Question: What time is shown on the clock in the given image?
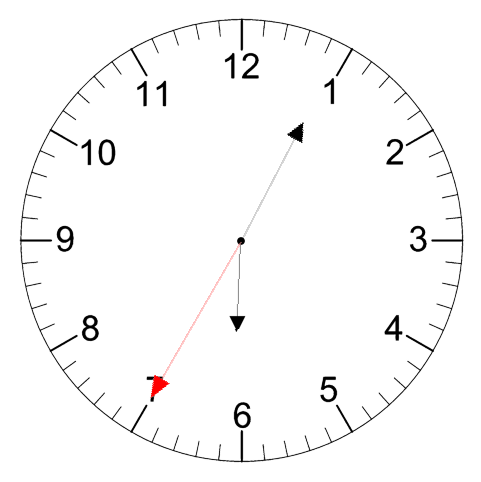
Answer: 06:04:35